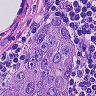
Metastatic tissue present: yes